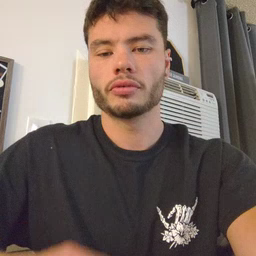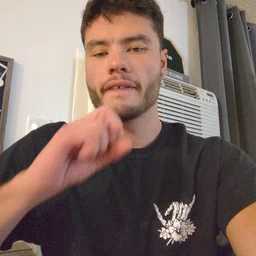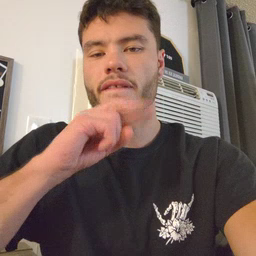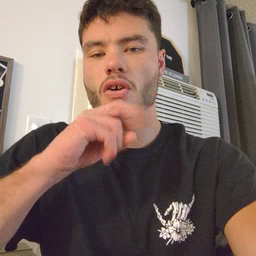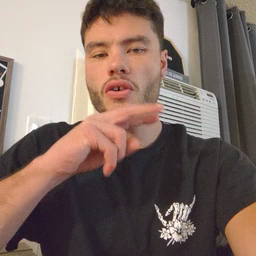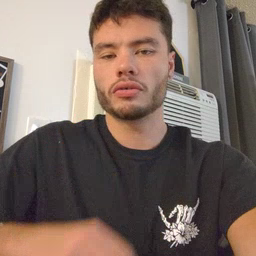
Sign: frog